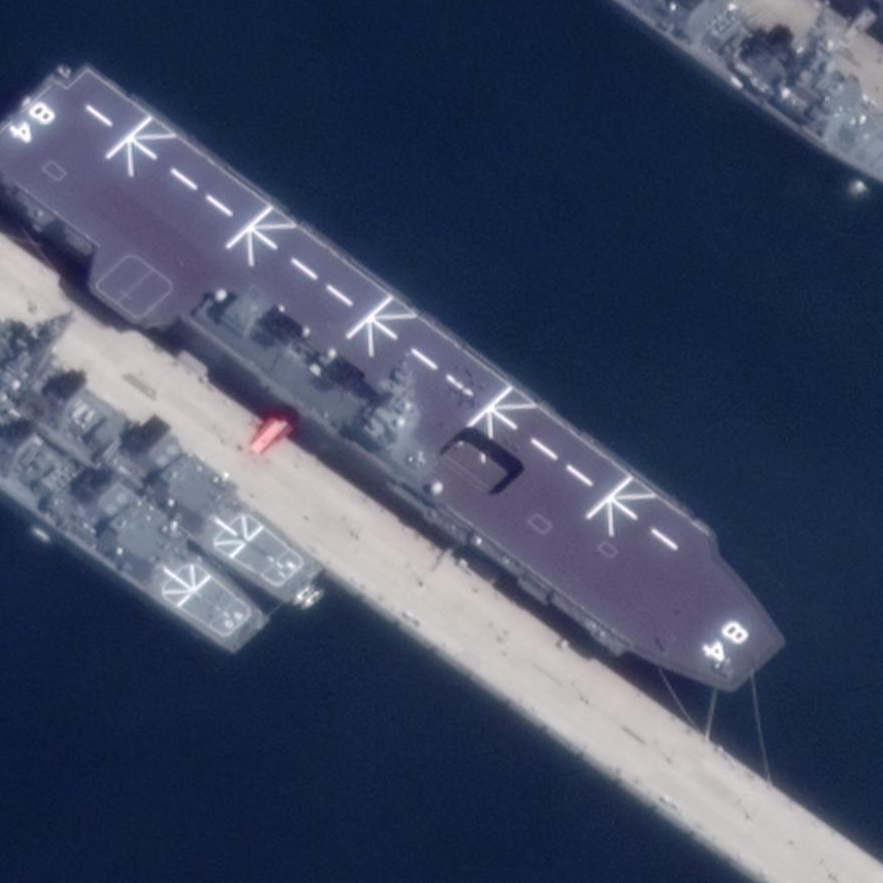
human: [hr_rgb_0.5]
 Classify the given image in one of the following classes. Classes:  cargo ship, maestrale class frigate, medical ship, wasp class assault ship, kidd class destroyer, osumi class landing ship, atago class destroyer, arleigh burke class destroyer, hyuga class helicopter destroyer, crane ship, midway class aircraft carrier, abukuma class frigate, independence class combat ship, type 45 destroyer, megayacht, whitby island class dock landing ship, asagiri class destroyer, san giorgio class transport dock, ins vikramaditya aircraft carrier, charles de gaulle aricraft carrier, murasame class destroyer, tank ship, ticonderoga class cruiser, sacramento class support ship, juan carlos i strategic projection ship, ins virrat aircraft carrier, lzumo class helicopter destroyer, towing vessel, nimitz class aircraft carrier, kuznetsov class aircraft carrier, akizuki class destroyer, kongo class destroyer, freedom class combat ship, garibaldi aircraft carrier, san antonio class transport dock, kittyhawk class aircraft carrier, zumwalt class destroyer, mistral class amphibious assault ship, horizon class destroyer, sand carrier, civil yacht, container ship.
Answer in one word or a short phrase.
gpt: Lzumo class helicopter destroyer